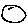
Label: moon